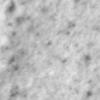
Label: no_change